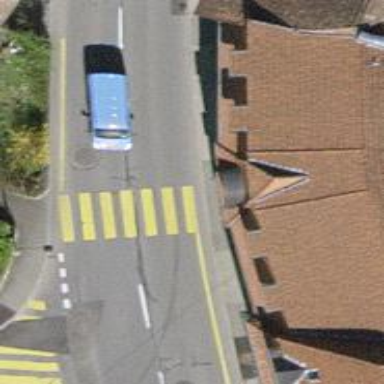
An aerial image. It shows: Uncontrolled zebra crossing with notable zebra markings.